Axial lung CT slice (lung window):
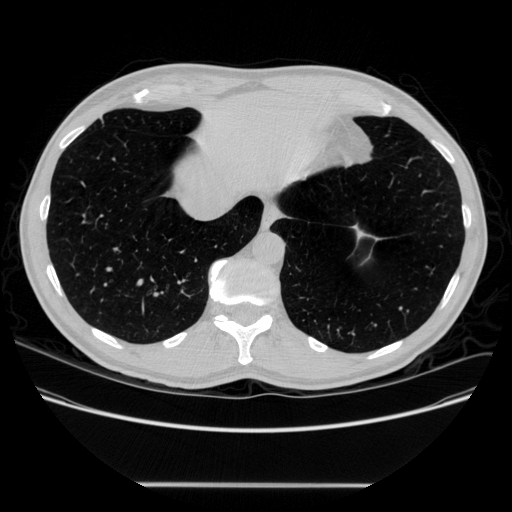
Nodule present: no